Question: Count the number of objects in the diagram.
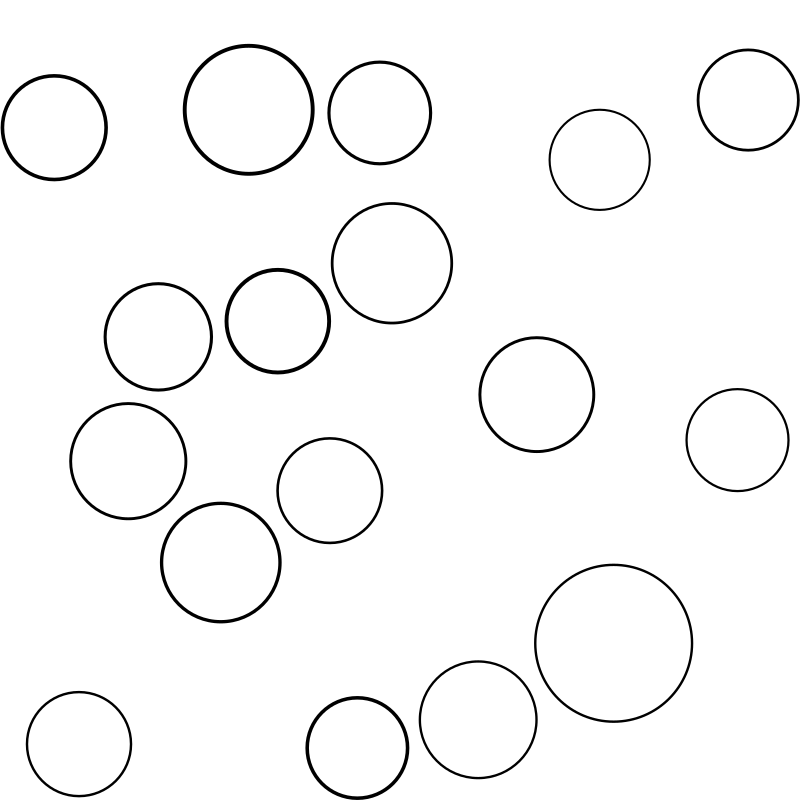
Answer: 17